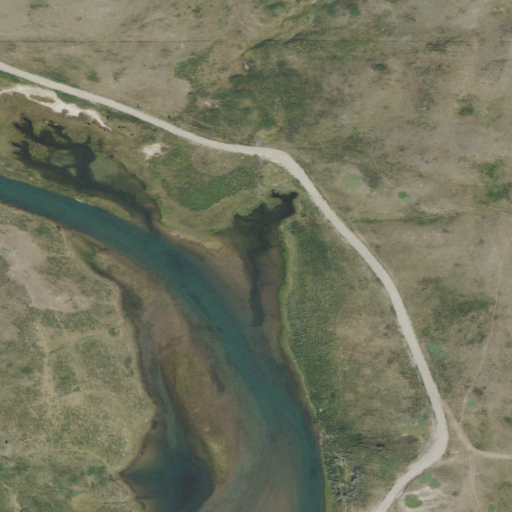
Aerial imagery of valley in Montana named Dubray Coulee containing grassland, shrub, open water, and herbaceous wetlands